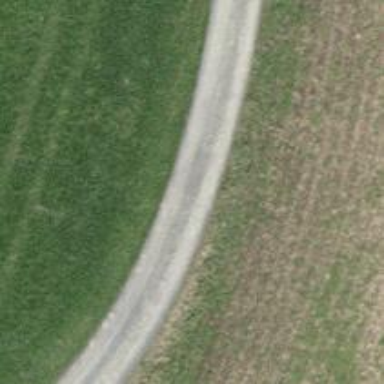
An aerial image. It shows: Track with grade 2 gravel surface.